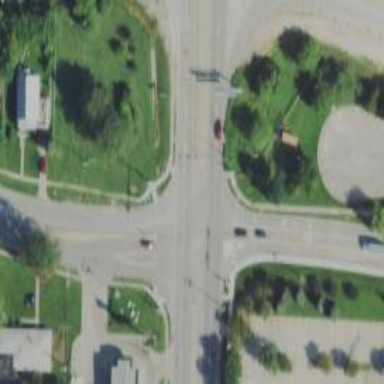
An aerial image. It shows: Crossing road.